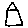
Label: house